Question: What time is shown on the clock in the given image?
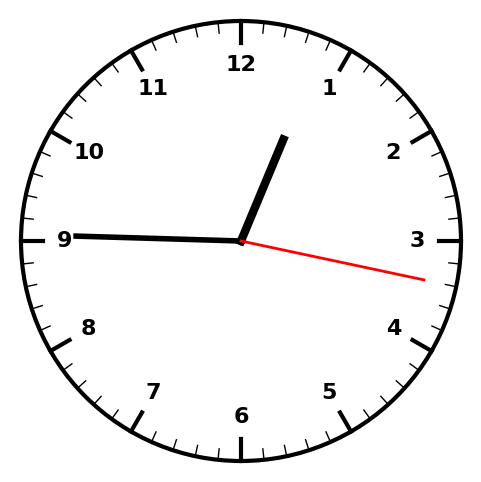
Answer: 12:45:17